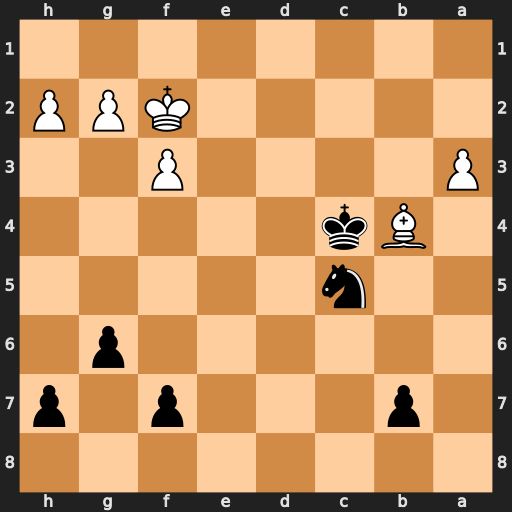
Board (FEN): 8/1p3p1p/6p1/2n5/1Bk5/P4P2/5KPP/8
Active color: b
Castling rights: -
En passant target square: -
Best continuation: Nd3+ Ke3 Nxb4